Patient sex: F
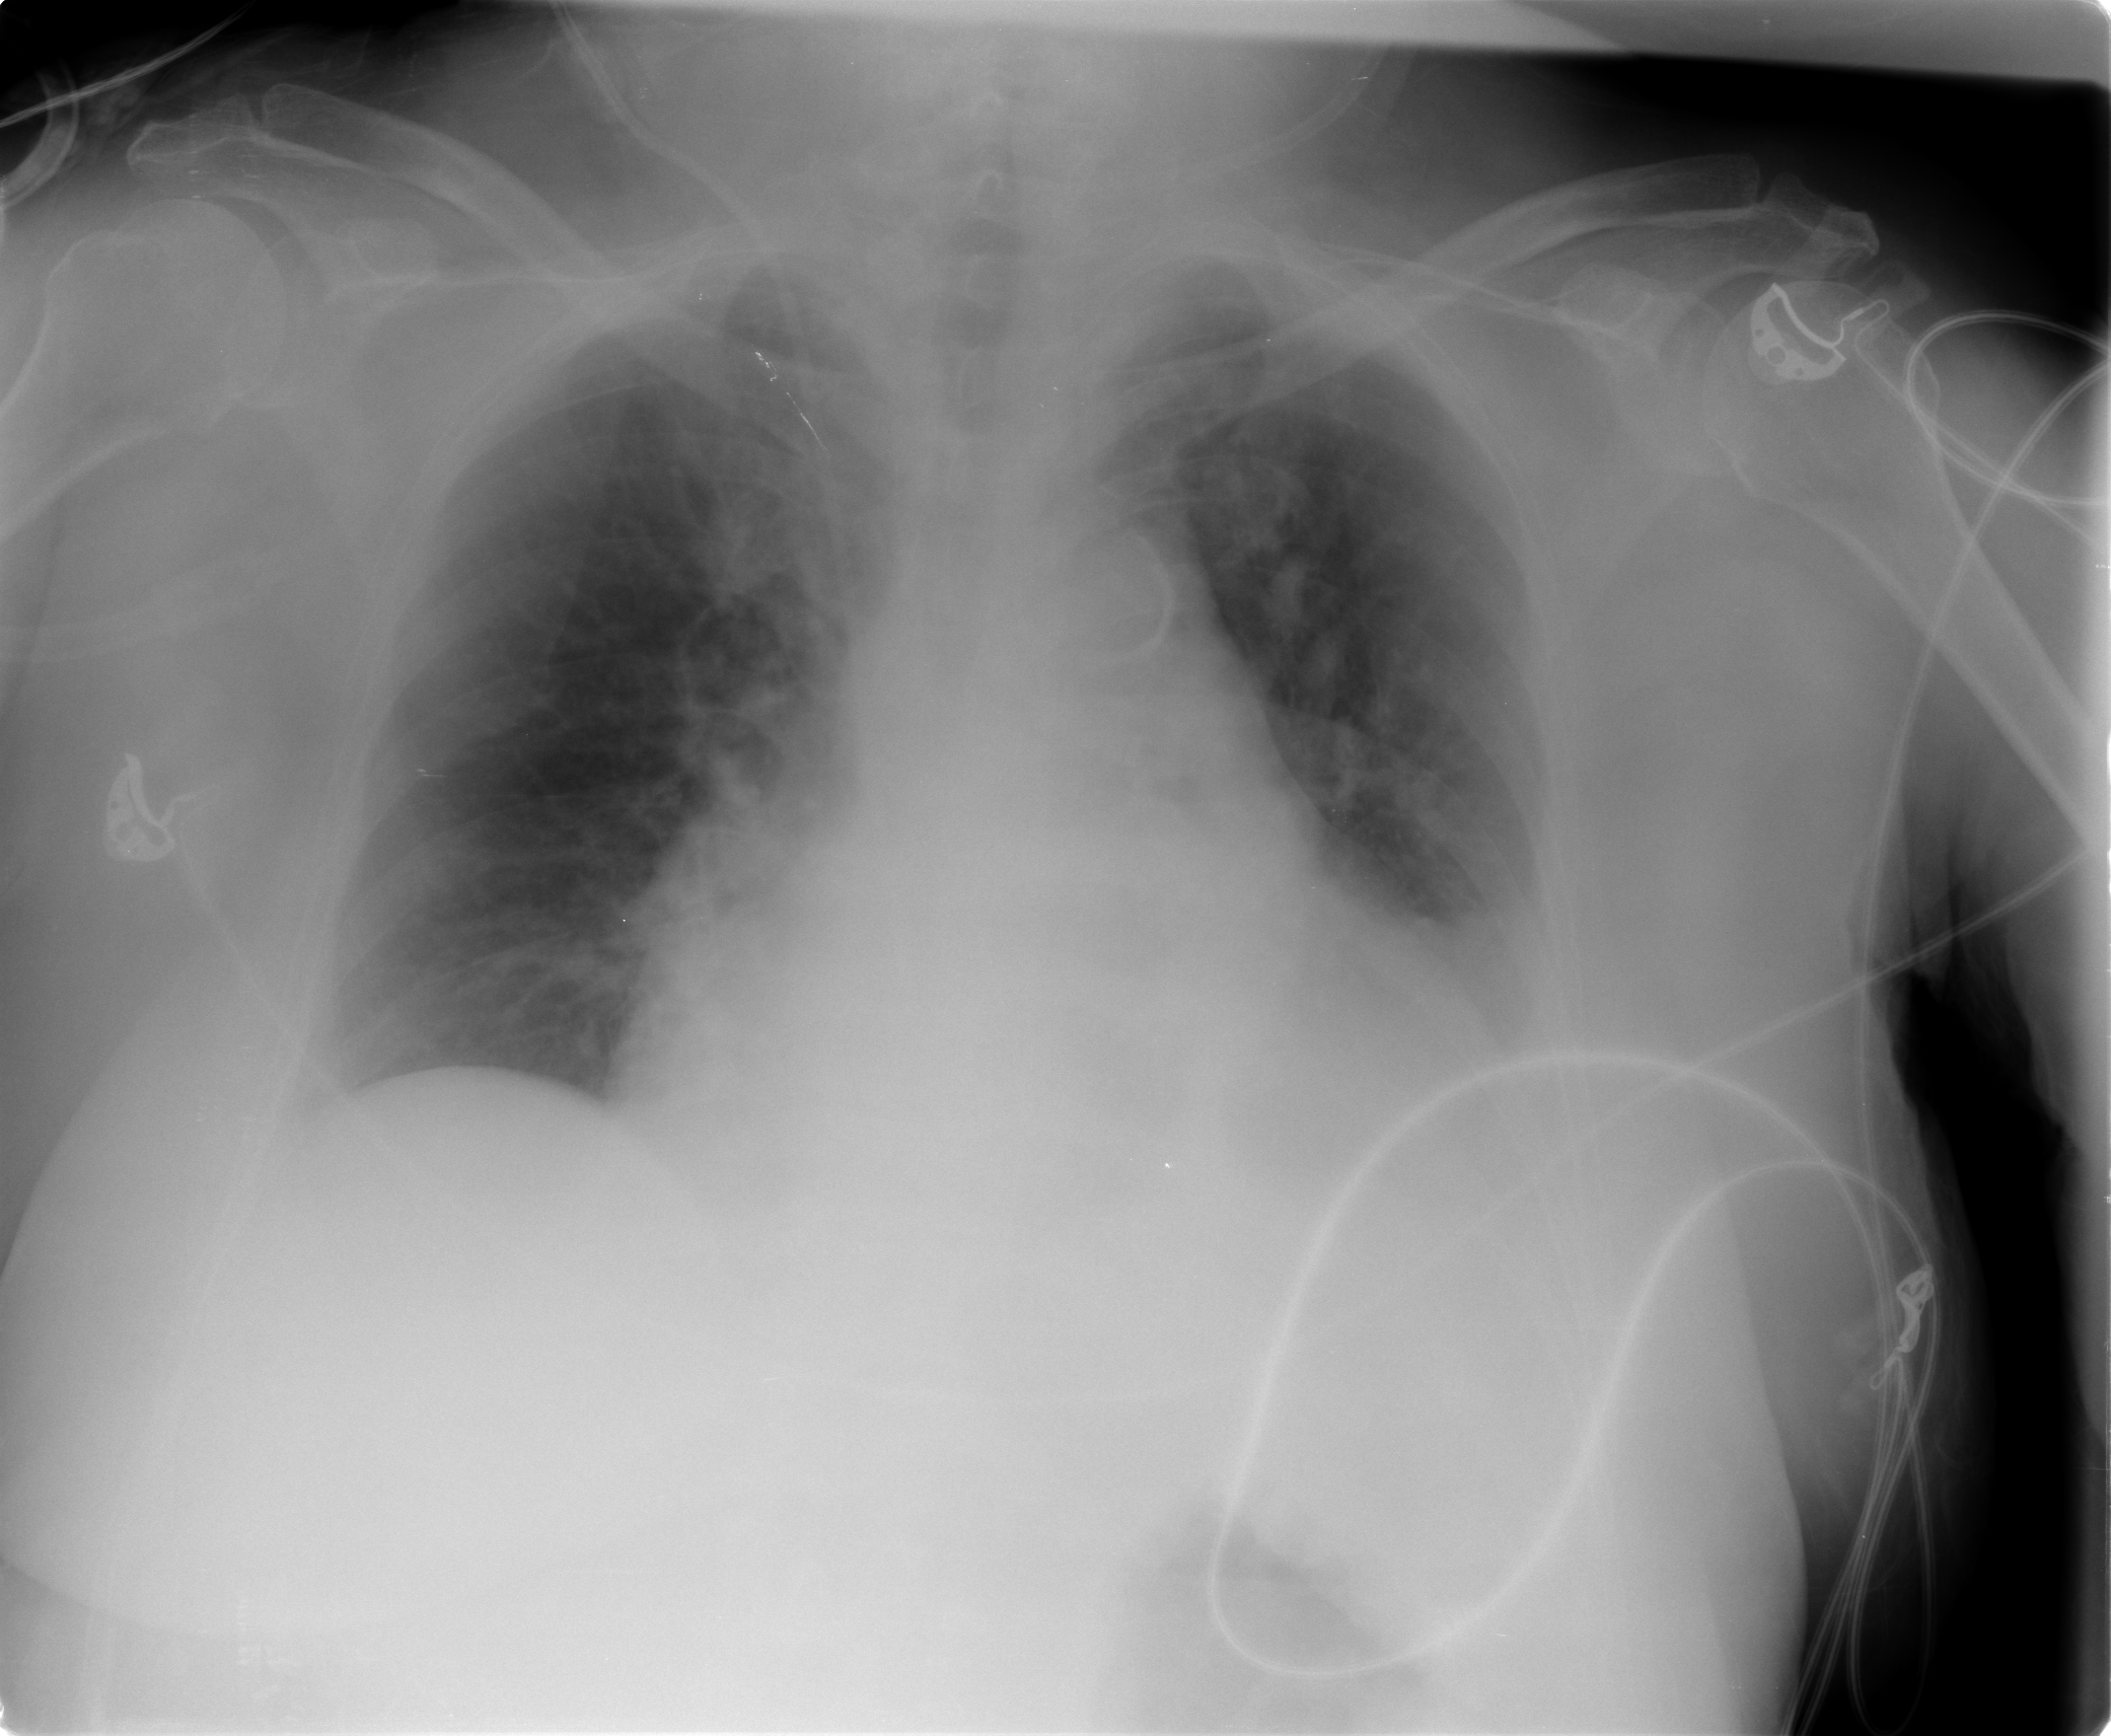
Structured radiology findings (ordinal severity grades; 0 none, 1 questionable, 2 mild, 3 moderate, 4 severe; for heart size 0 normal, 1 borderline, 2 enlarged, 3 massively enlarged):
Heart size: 2
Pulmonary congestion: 1
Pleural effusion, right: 0
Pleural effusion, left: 2
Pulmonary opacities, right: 0
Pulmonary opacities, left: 0
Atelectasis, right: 0
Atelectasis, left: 2